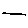
Label: line